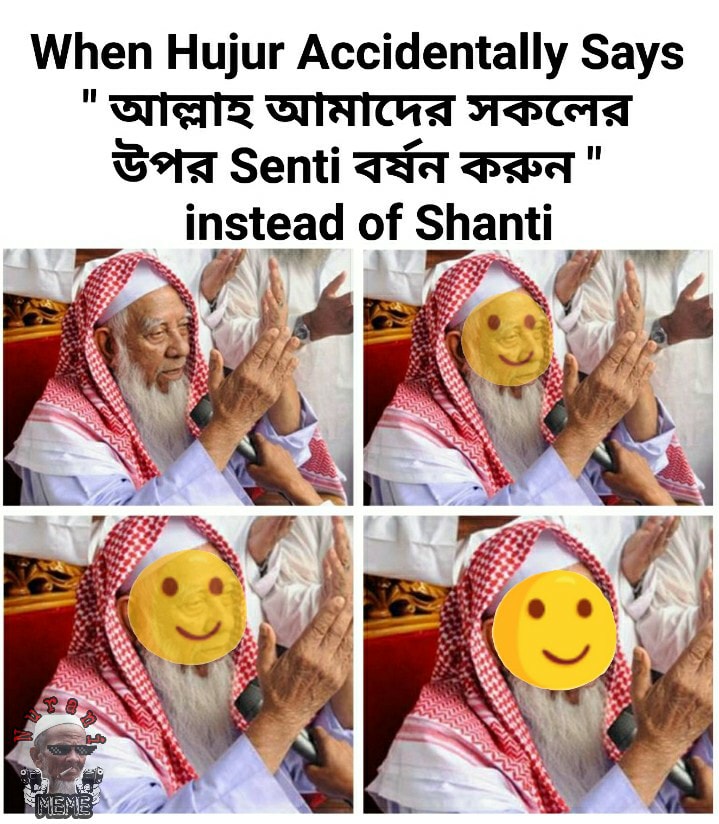
Caption: When Hujur Accidentally Says  "আল্লাহ আমাদের সকলের উপর Senti বর্ষন করুন"  instead of Shanti
Label: non-hate